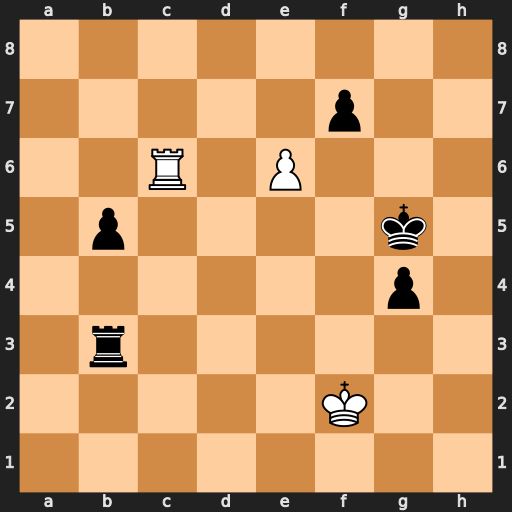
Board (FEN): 8/5p2/2R1P3/1p4k1/6p1/1r6/5K2/8
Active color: w
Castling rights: -
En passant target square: -
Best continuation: e7 g3+ Ke2